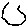
Label: hexagon